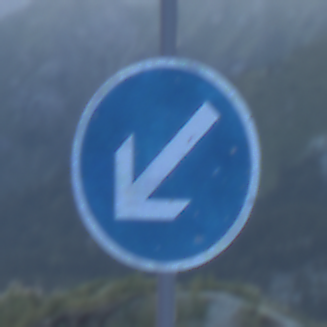
Verkehrszeichen: VorgeschriebeneVorbeifahrtLinks
Umgebung: Outdoor, RoadRail
Tageszeit: SunriseSunset
Wetter: Clear
Licht: Natural
Jahreszeit: NotSpecified
Kontrast: LowContrast